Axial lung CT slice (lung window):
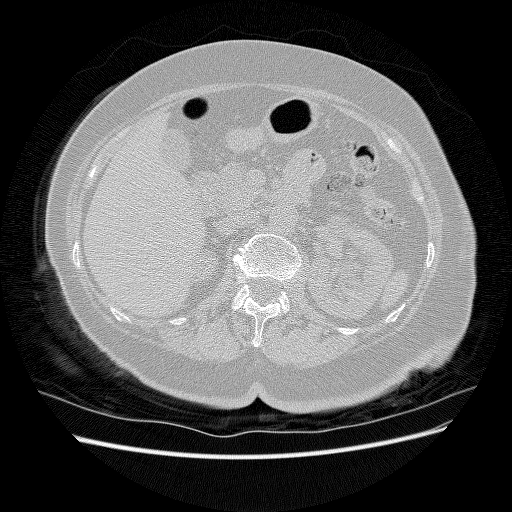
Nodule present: no